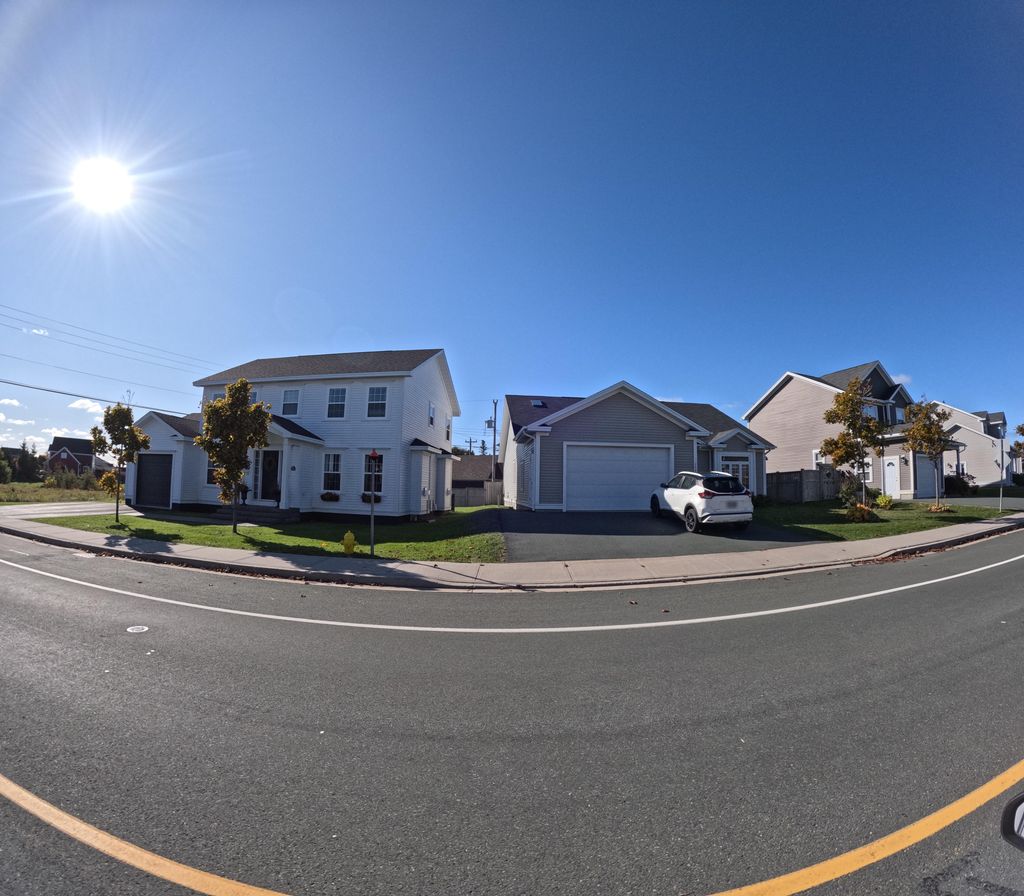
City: st_johns